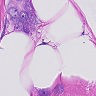
Metastatic tissue present: yes